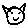
Label: cat